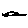
Label: car